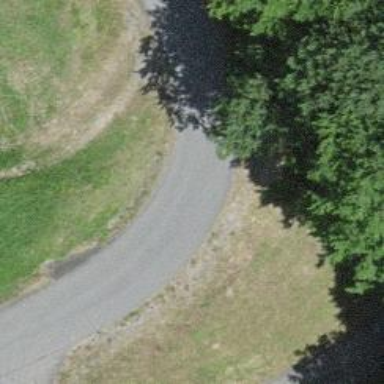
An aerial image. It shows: Unclassified road.